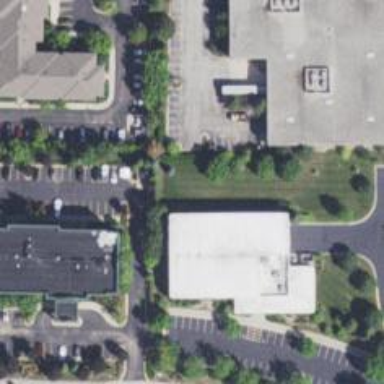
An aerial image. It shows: Commercial building.